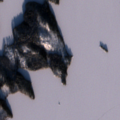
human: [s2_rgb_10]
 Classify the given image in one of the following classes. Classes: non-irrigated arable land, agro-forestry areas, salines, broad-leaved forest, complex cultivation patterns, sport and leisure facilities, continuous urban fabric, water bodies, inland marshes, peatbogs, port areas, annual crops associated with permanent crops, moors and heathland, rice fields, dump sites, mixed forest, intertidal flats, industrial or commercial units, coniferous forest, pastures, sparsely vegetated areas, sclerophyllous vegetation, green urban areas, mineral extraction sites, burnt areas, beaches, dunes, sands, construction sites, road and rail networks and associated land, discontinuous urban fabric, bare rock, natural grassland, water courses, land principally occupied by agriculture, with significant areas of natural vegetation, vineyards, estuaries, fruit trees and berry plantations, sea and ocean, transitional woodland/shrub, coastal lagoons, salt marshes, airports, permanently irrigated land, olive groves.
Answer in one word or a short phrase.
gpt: coniferous forest, mixed forest, water bodies